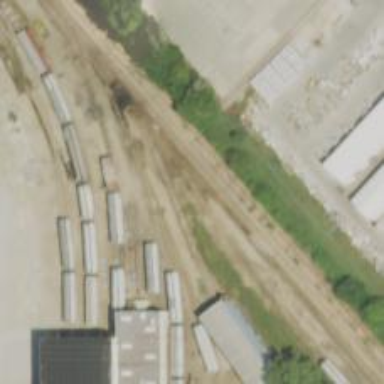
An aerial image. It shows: Railway spur service.